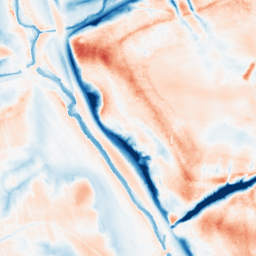
Category: classical
Decomposition family: gaussian_anisotropic
Decomposition parameters: sigma_x: 10
sigma_y: 10
Upsampling method: quadratic
Upsampling parameters: scale: 4
Upsampling scale: 4